Question: I'm using data visualisation libary and I want to do something like in the attached image:

two kinds of bars one on each other, How can I do that ?
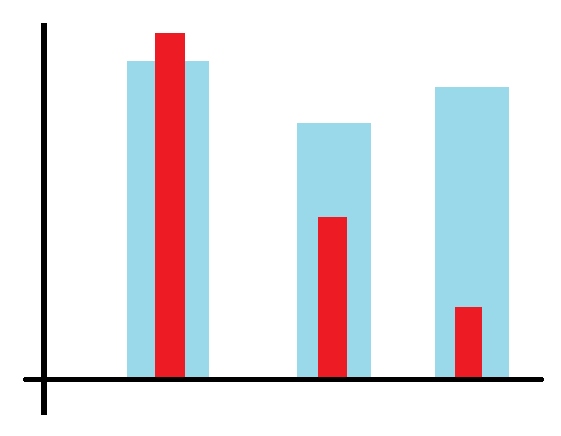
Answer: <URL> offers a MultiValueSeriesBase in their free version. Extending this should be able to implement something like your chart above.